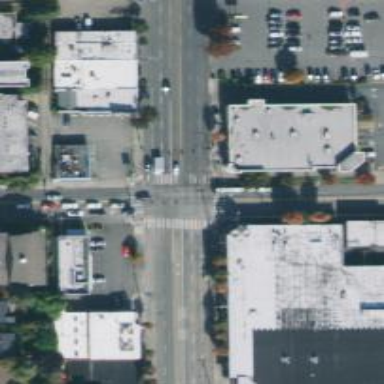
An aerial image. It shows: Asphalt footway with marked zebra crossing.